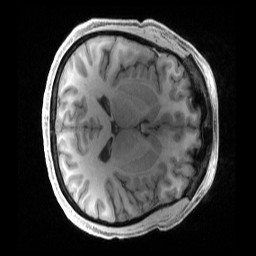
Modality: T1w
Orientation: axial
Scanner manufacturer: siemens
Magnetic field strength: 3 T
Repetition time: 2.4 s
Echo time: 0.00222 s